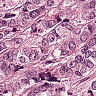
Metastatic tissue present: yes